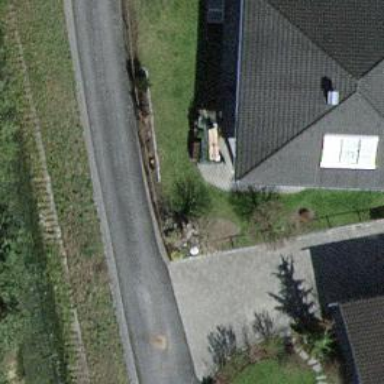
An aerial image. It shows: Smooth asphalt road in residential area.